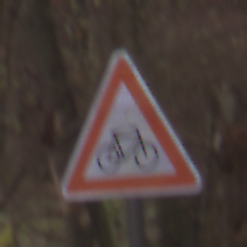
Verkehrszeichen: RadverkehrLinks
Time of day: Midday
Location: Outdoor (Nature)
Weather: Overcast
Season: Autumn
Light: Natural